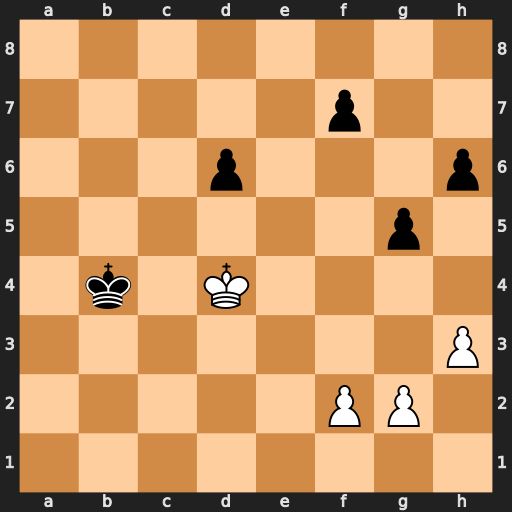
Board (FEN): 8/5p2/3p3p/6p1/1k1K4/7P/5PP1/8
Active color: w
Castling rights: -
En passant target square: -
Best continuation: g4 Kb3 Kd5